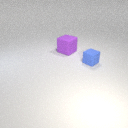
small blue rubber cube in front of large purple rubber cube